Field crop: tomato
Growth stage: 1
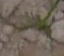
Species: cyperus